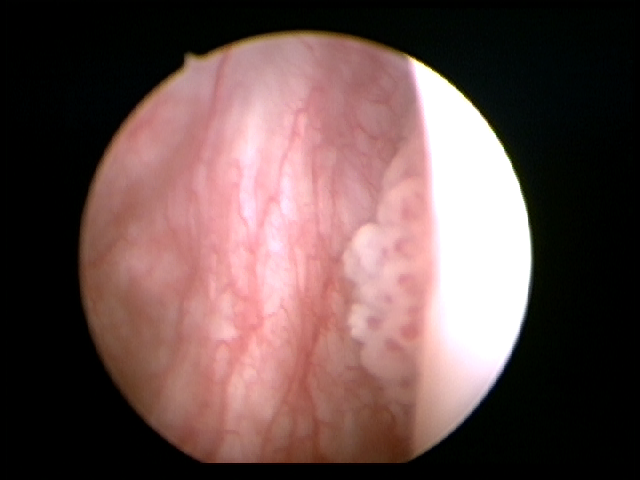
Modality: WLC
Class: Malignant
Subclass: LowGradePapillary
Lesion: L1
Stage: Ta
Morphology: Papillary
Bladder cancer association: Yes